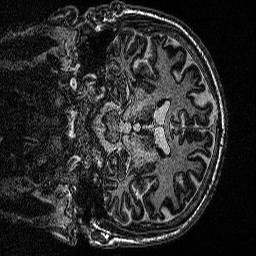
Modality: MP2RAGE
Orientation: coronal
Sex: male
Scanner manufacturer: siemens
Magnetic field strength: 3 T
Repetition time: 5 s
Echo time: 0.00292 s